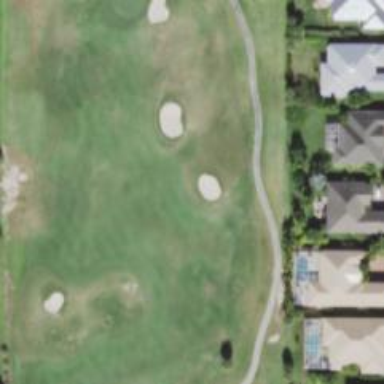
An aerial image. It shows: Golf hole.